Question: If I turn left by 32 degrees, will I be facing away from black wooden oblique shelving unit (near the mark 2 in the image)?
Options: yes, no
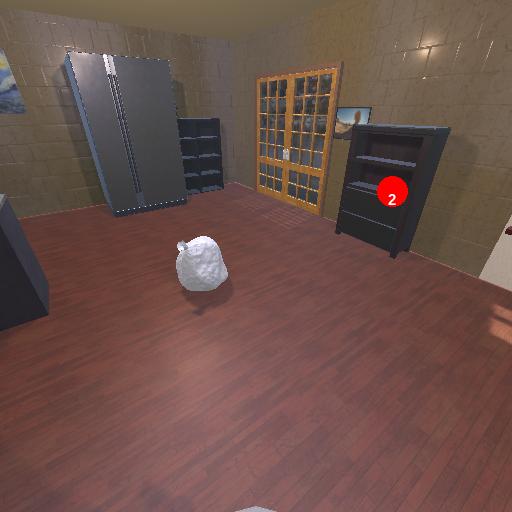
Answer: yes